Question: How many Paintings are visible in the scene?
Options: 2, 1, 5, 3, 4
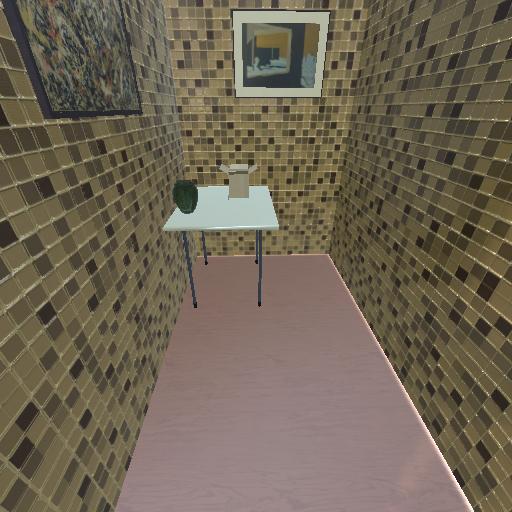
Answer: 2